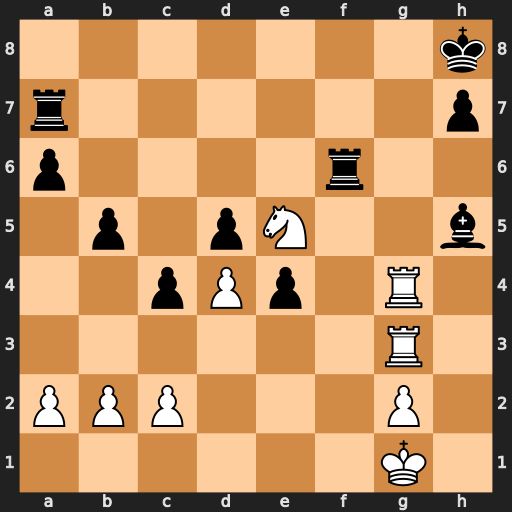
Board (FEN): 7k/r6p/p4r2/1p1pN2b/2pPp1R1/6R1/PPP3P1/6K1
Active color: w
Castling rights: -
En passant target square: -
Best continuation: Rg8#